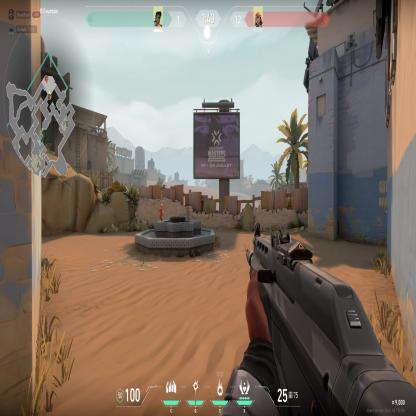
Label: enemy